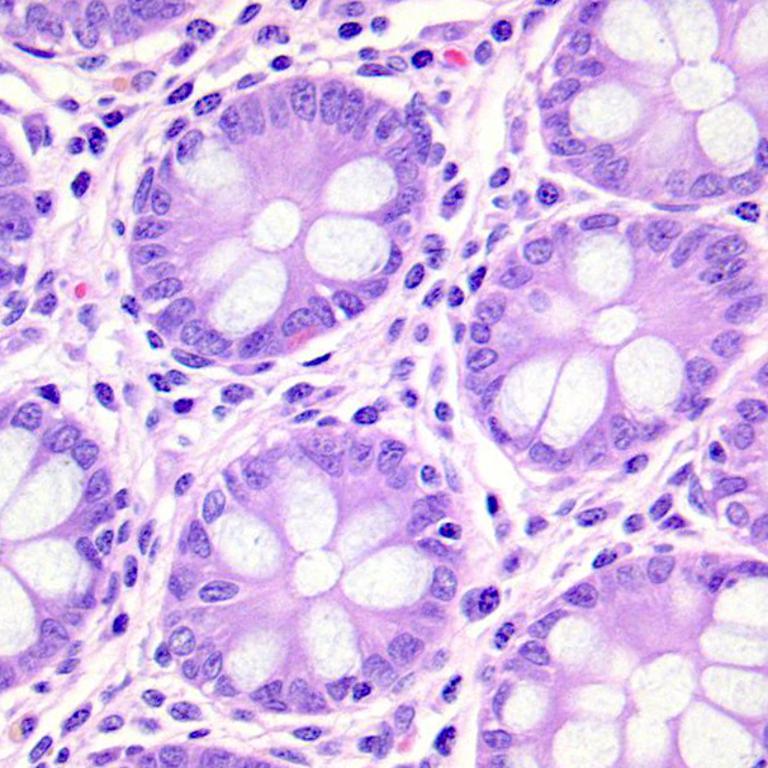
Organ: colon
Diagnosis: benign